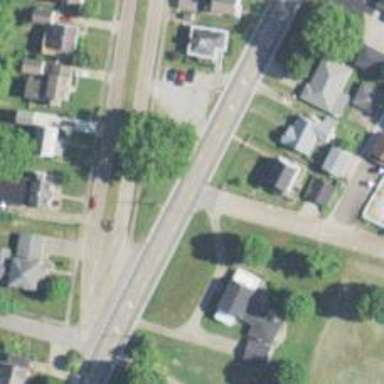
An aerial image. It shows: Secondary road.